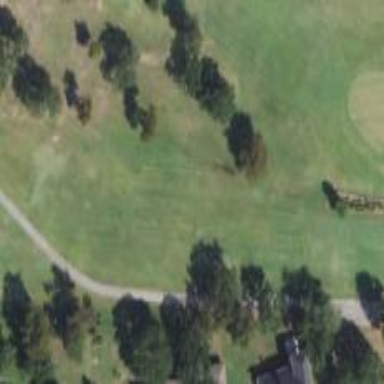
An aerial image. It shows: Area with grass used as rough in golf course.